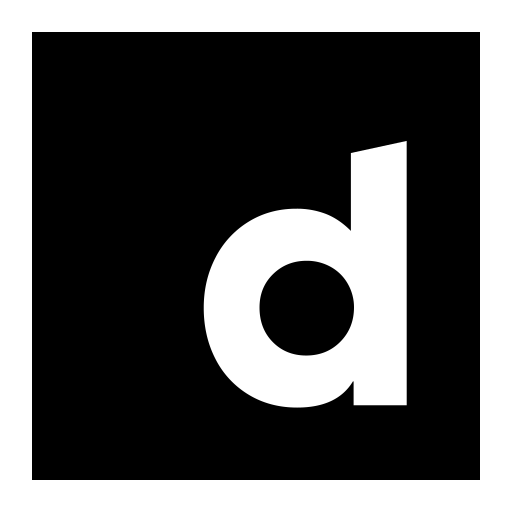
Tags: icon, FontAwesome, fa-icon, brand, dailymotion